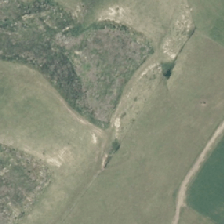
Land cover: harvested_forest